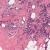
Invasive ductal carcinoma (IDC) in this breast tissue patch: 1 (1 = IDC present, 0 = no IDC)